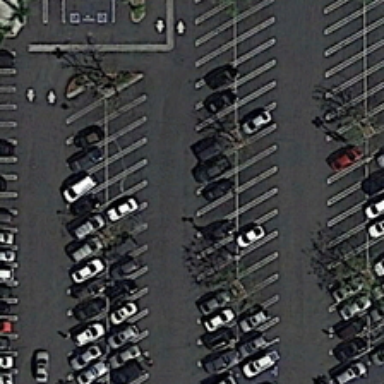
Some cars are parked in a parking lot .